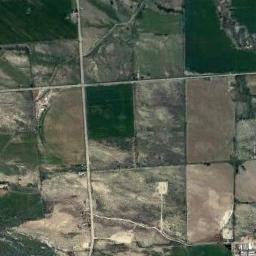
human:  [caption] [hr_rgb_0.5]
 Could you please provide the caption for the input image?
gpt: Most round fields are green .

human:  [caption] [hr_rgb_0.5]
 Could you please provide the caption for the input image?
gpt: Several khaki fan-shaped farmlands with different radians are surrounded by some other shapes of farmlands .

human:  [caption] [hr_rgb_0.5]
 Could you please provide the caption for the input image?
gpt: There are some circle farmland and square farmland .

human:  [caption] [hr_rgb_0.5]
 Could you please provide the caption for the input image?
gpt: Three semi-circular tan farmland .

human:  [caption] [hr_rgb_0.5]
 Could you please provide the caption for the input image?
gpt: There are circular farmlands among some rectangle farmlands .